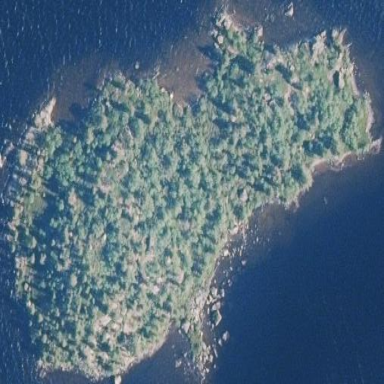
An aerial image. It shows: Islet.